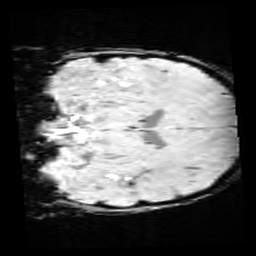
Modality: SWI
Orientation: coronal
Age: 10
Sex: female
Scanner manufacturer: siemens
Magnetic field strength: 3 T
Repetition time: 0.027 s
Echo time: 0.02 s